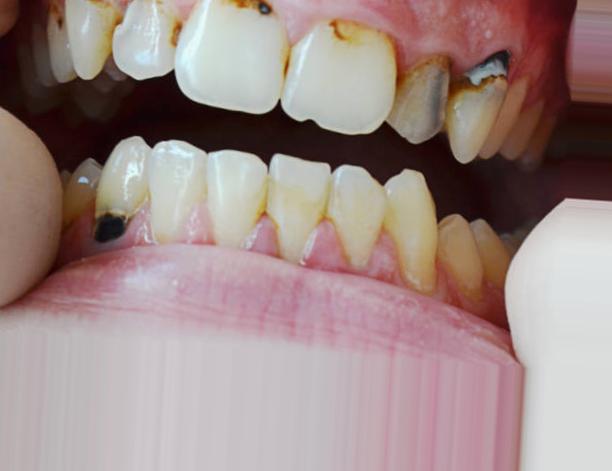
Condition: Caries